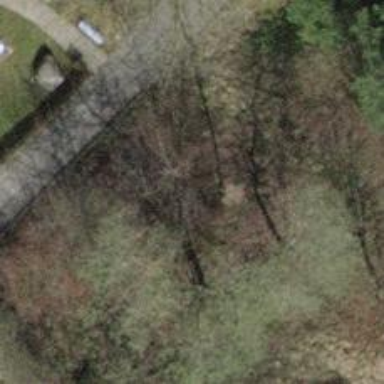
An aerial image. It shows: Red bench.